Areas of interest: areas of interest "Scenic Spot"
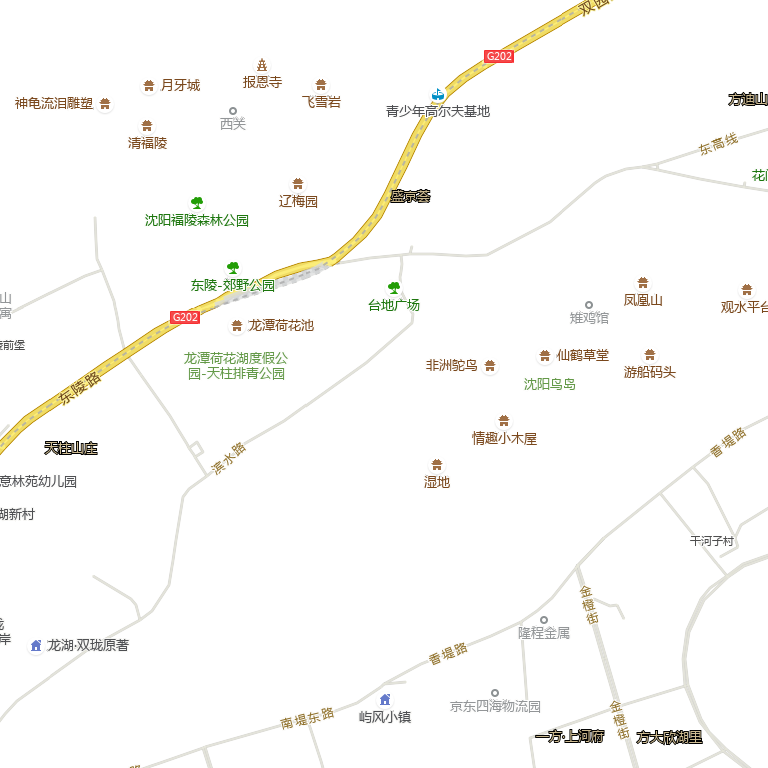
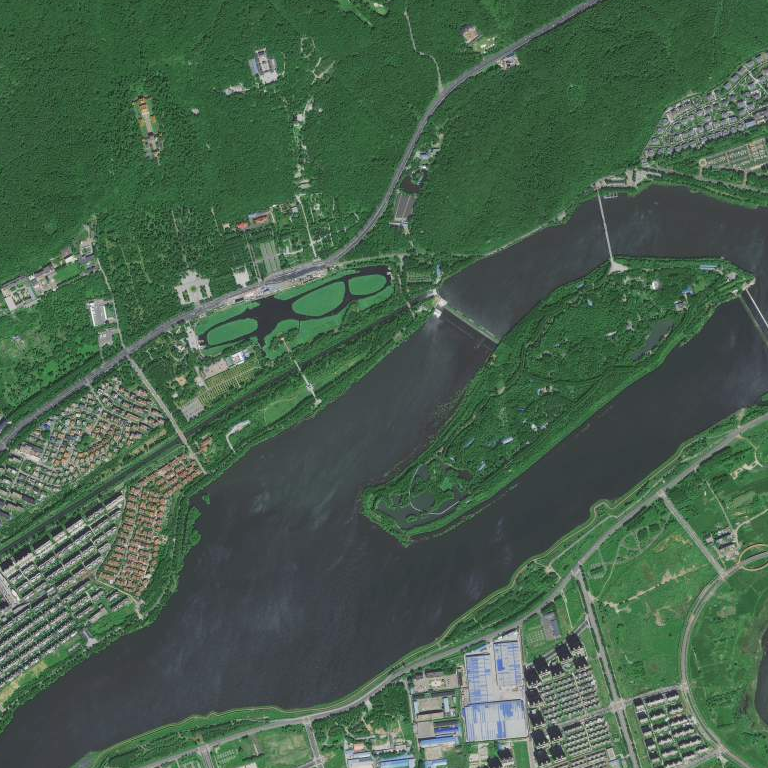